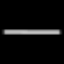
Label: line